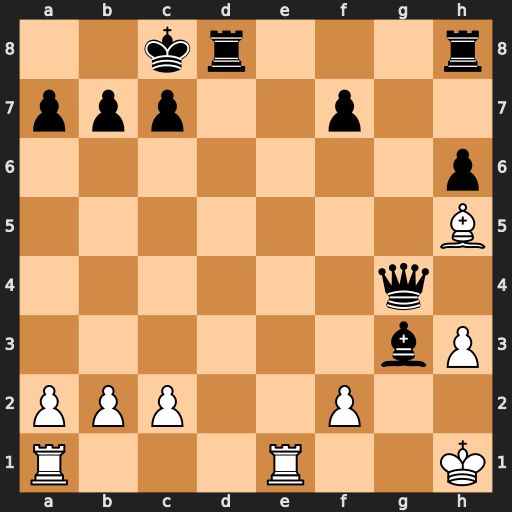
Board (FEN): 2kr3r/ppp2p2/7p/7B/6q1/6bP/PPP2P2/R3R2K
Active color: w
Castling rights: -
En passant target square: -
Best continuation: Bxg4+ Kb8 fxg3